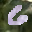
Label: 6